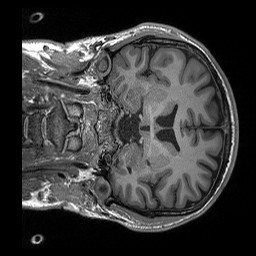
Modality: T1w
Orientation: coronal
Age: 25
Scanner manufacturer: siemens
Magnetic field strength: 3 T
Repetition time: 2.3 s
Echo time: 0.00296 s